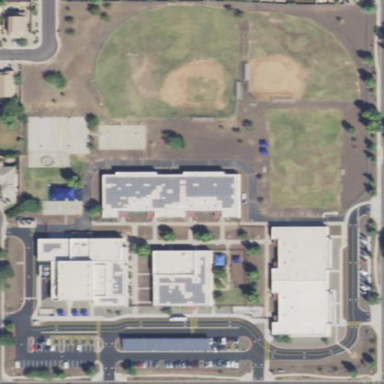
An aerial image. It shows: School.